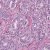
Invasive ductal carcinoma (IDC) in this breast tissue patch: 1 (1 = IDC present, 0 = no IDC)